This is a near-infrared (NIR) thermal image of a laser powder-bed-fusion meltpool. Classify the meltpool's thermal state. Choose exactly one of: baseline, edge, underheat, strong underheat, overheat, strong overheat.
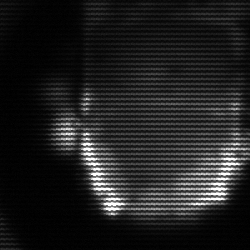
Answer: baseline